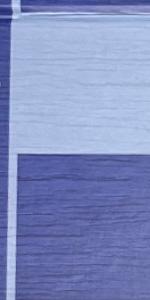
Label: Empty